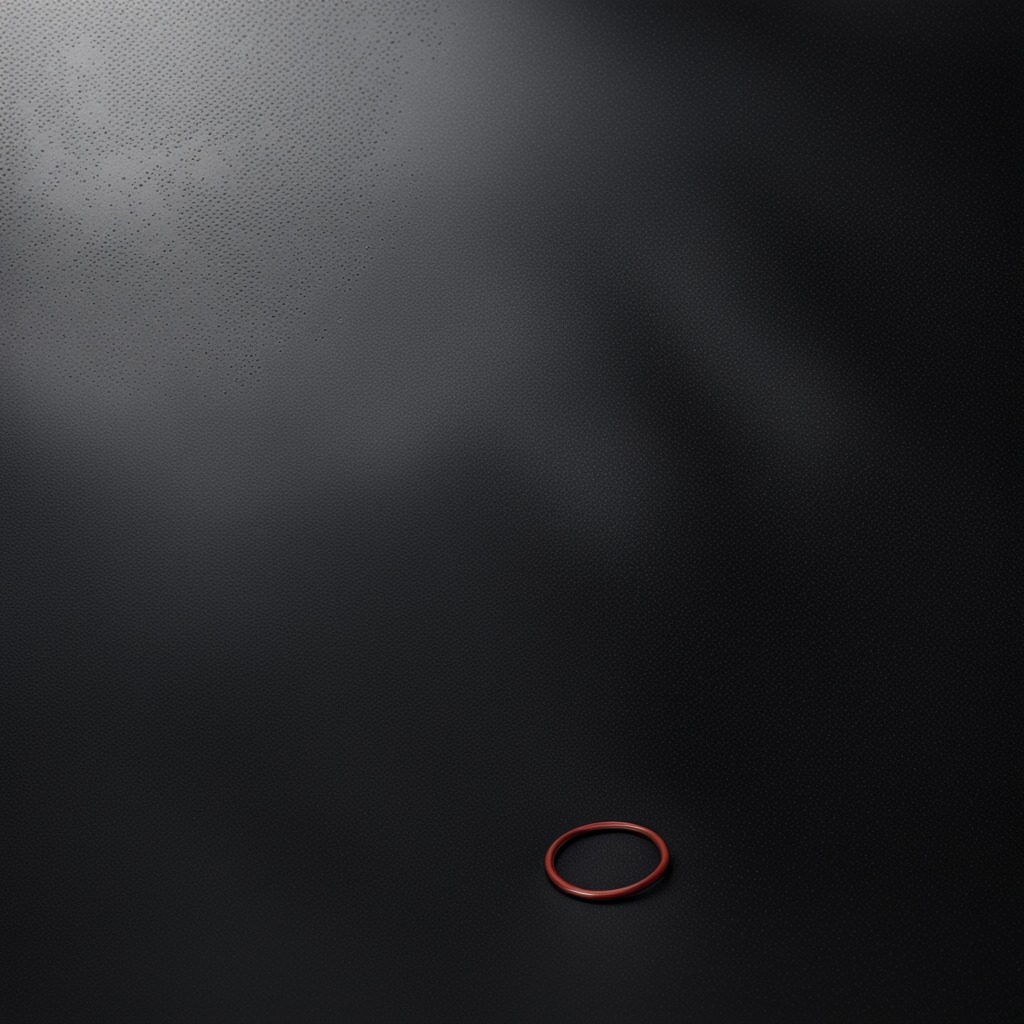
A rubber O-ring is lying on the clean granite tabletop.